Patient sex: M
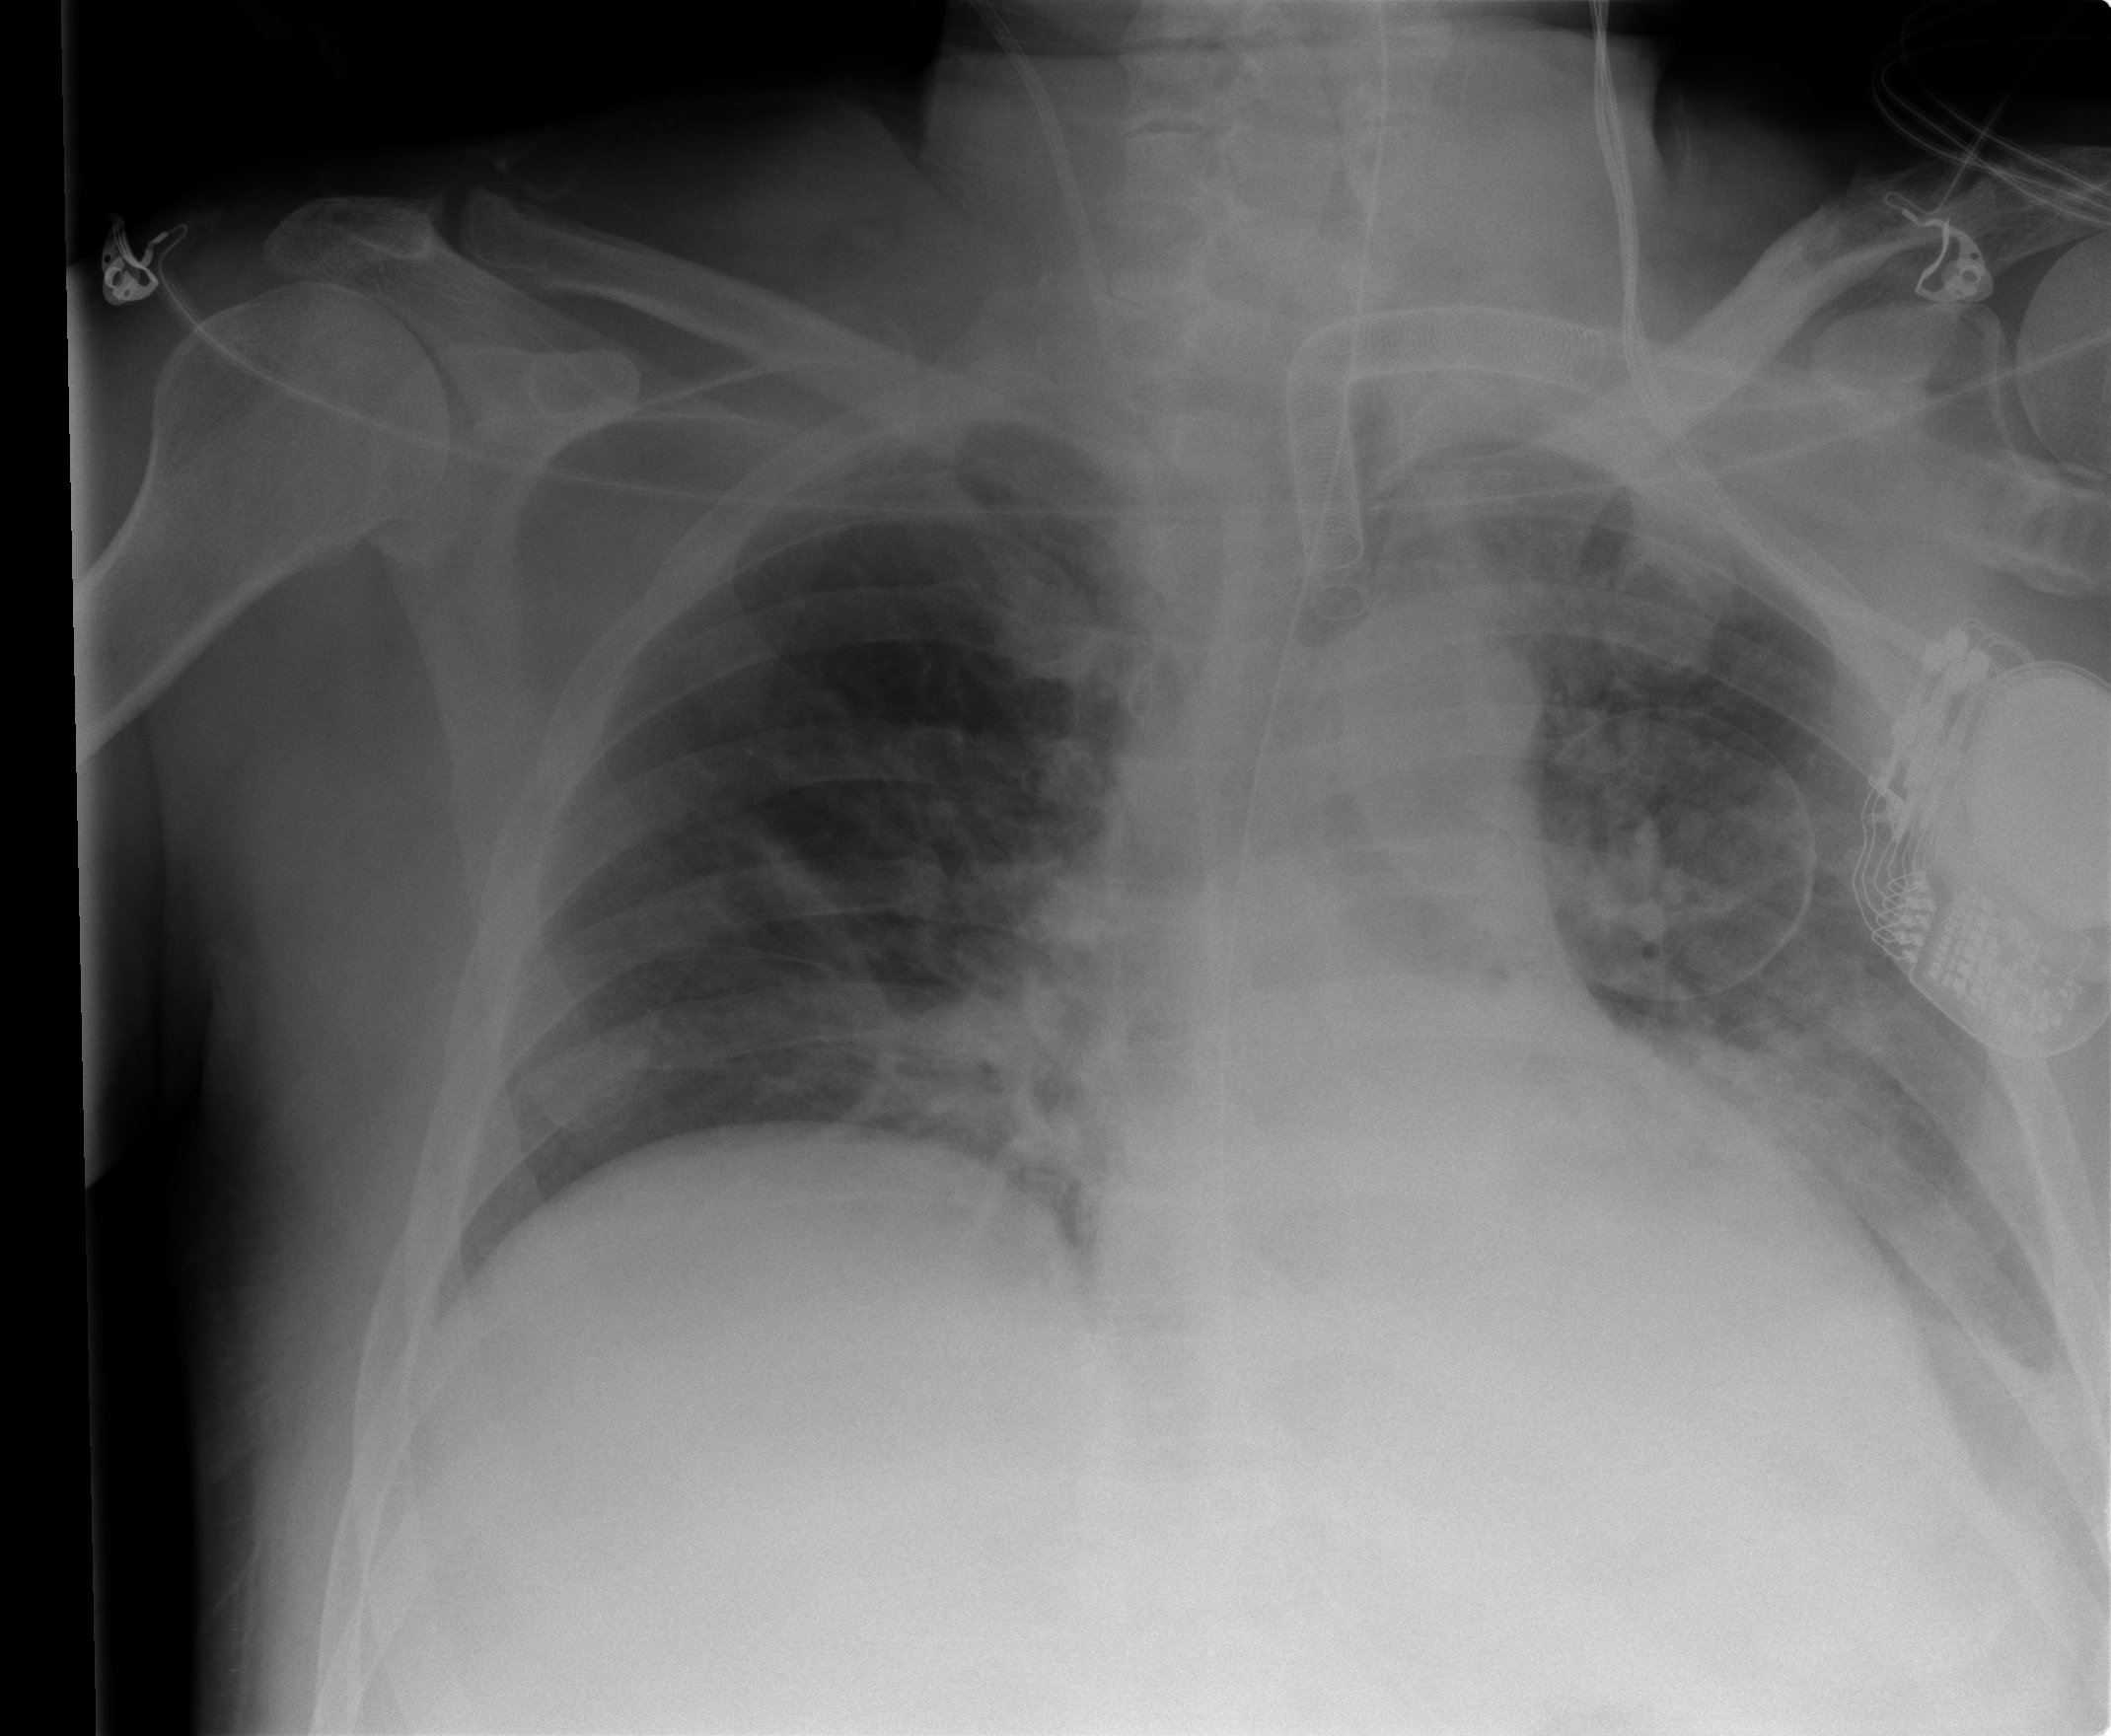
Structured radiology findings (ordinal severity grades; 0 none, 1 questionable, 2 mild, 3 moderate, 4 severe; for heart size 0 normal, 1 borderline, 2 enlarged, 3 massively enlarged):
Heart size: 0
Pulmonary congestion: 1
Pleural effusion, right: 0
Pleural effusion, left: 2
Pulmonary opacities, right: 0
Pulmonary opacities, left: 2
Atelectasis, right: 2
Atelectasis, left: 2